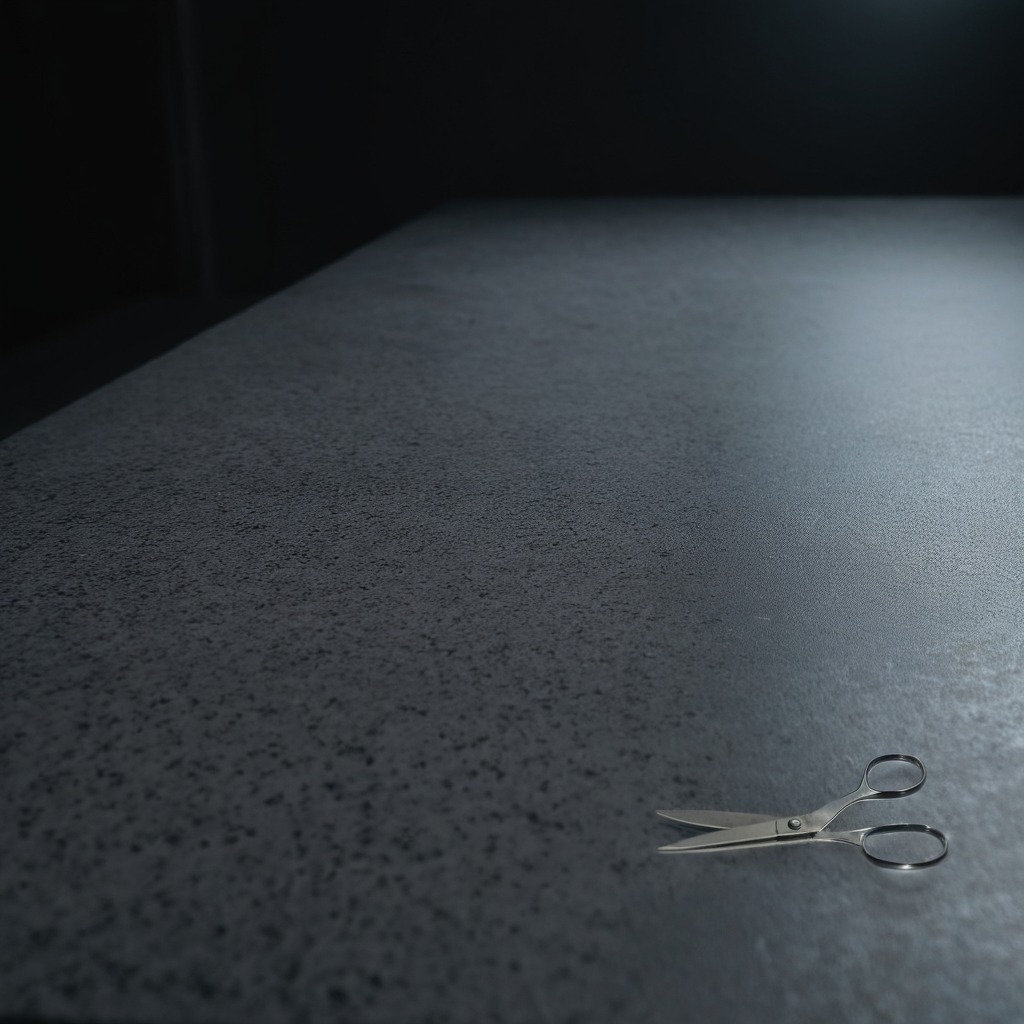
A scissor lying on the granite table.